Aerial crown-view tile of a tropical tree (Barro Colorado Island, Panama), acquired 20250818:
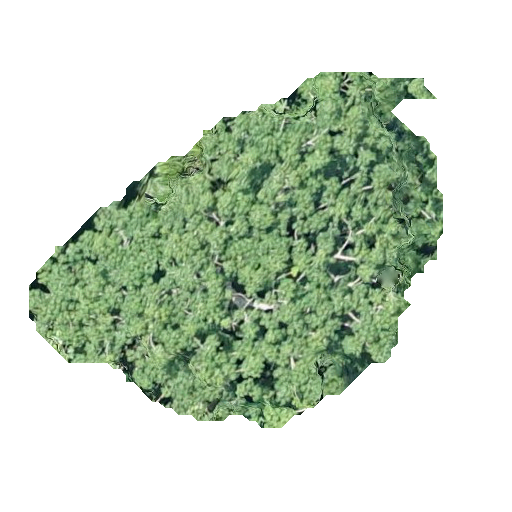
Species: Pseudobombax septenatum
GBIF accepted scientific name: Pseudobombax septenatum
Crown area: 137.261 m²